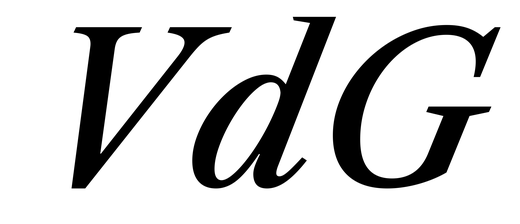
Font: LibreCaslonText-Italic_Medium_Italic